Aerial crown-view tile of a tropical tree (Barro Colorado Island, Panama), acquired 20240918:
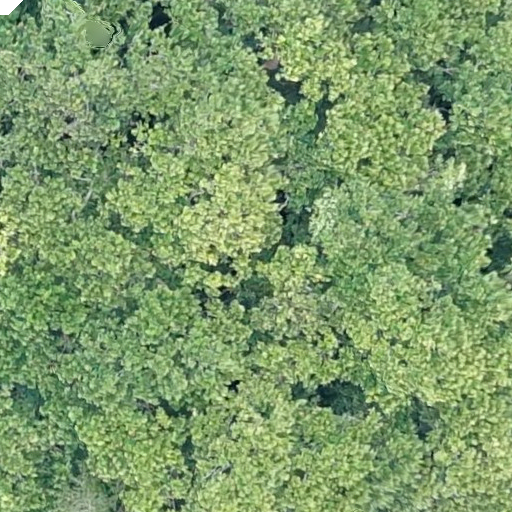
Species: Anacardium excelsum
GBIF accepted scientific name: Anacardium excelsum
Crown area: 677.806 m²